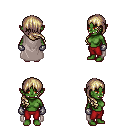
a pixel art fantasy rpg character, female body template, orc, green skin, gray cape, red pants, white blonde right-swept hairstyle, metal gloves, four views (front, back, left, right), 2x2 character sprite sheet, small pixel art, hard edges, no anti-aliasing